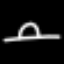
Label: angel